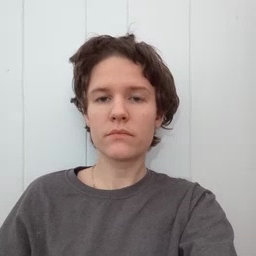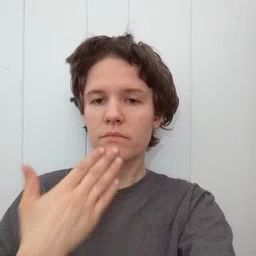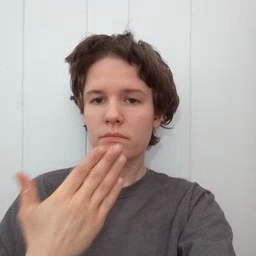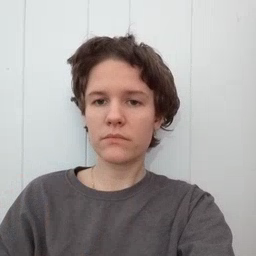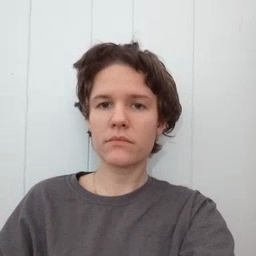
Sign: thankyou